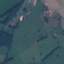
Land use / land cover: Pasture